Field crop: maize
Growth stage: 2
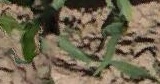
Species: maize